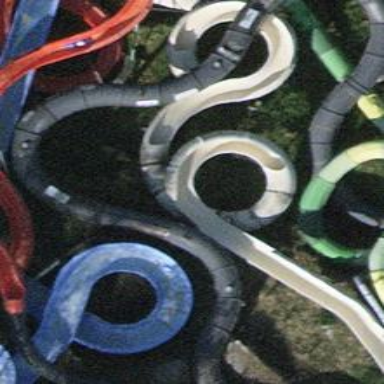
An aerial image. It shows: Water slide attraction.